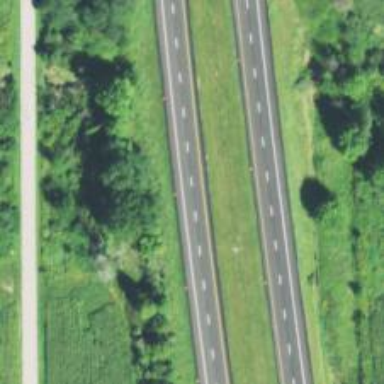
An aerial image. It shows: Motorway.